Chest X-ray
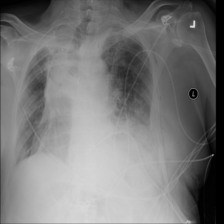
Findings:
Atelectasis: positive
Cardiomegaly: negative
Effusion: negative
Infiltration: negative
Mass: negative
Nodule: negative
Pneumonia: negative
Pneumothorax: negative
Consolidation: positive
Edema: negative
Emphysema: negative
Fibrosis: negative
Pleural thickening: negative
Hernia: negative